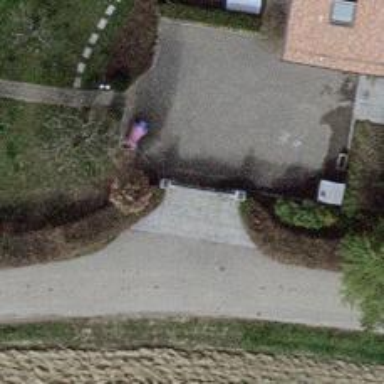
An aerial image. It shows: Gate.